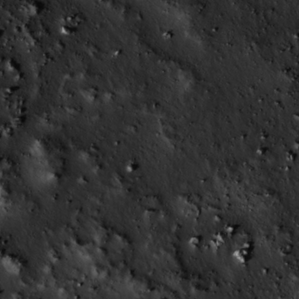
Label: non_frost